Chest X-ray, PA view. Patient: 49 years old, sex F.
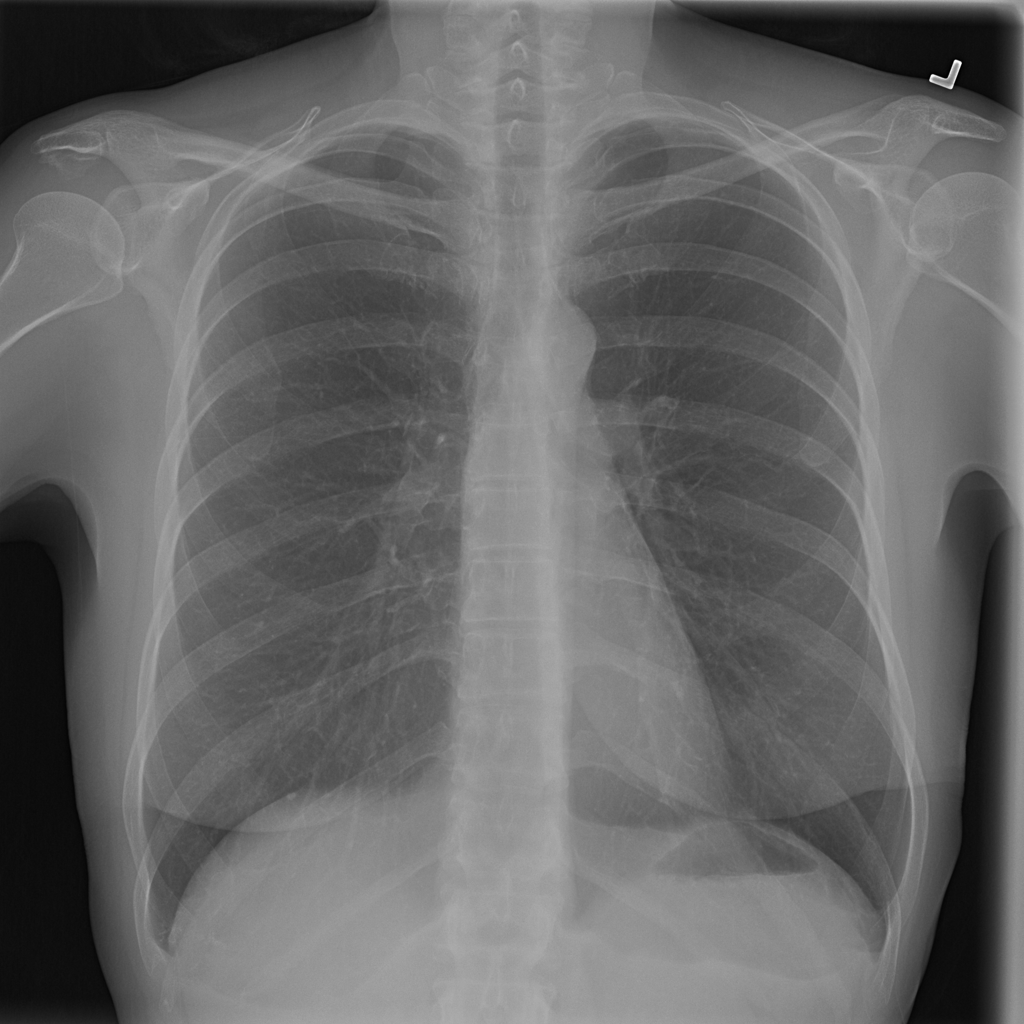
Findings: No Finding